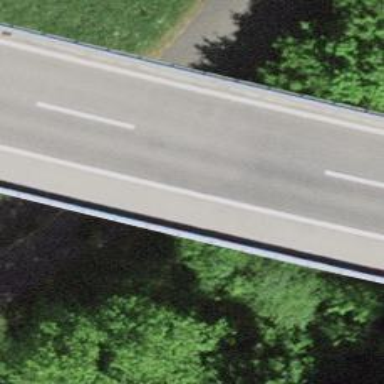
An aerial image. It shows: Viaduct bridge over motorway with asphalt surface.